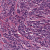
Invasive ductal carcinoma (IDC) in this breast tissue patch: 1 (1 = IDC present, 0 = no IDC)